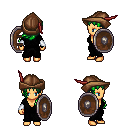
a pixel art fantasy rpg character, female body template, human, tanned skin, gray robe, magenta pants, green left-swept hairstyle, leather cap, white cloth bracers, shield, four views (front, back, left, right), 2x2 character sprite sheet, small pixel art, hard edges, no anti-aliasing